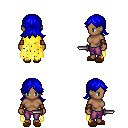
a pixel art fantasy rpg character, female body template, human, dark skin, yellow tattered cape, magenta pants, blue loose hair, leather bracers, brown slippers, dagger, four views (front, back, left, right), 2x2 character sprite sheet, small pixel art, hard edges, no anti-aliasing